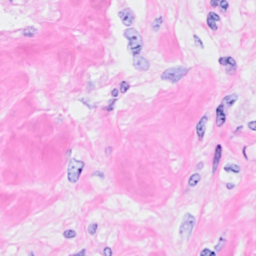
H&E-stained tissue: Breast